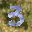
Label: 3